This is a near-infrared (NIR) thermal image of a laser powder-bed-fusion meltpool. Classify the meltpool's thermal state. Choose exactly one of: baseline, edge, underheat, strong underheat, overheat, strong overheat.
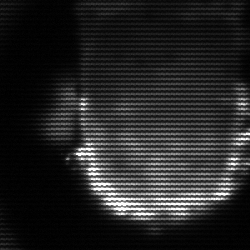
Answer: baseline